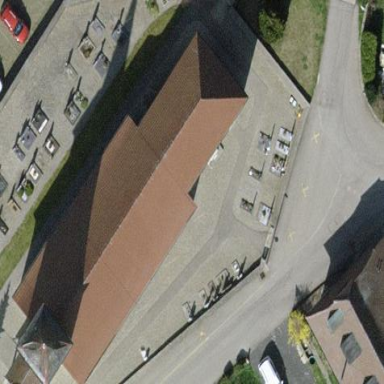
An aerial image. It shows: Church which is place of worship.